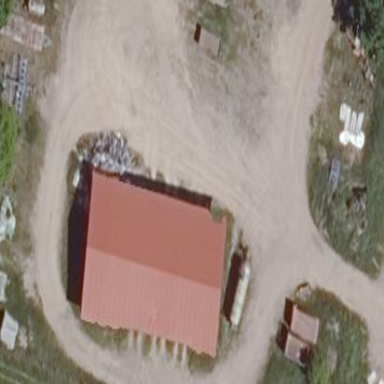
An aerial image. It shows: Farm auxiliary building.